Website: macys
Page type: customer-info-address
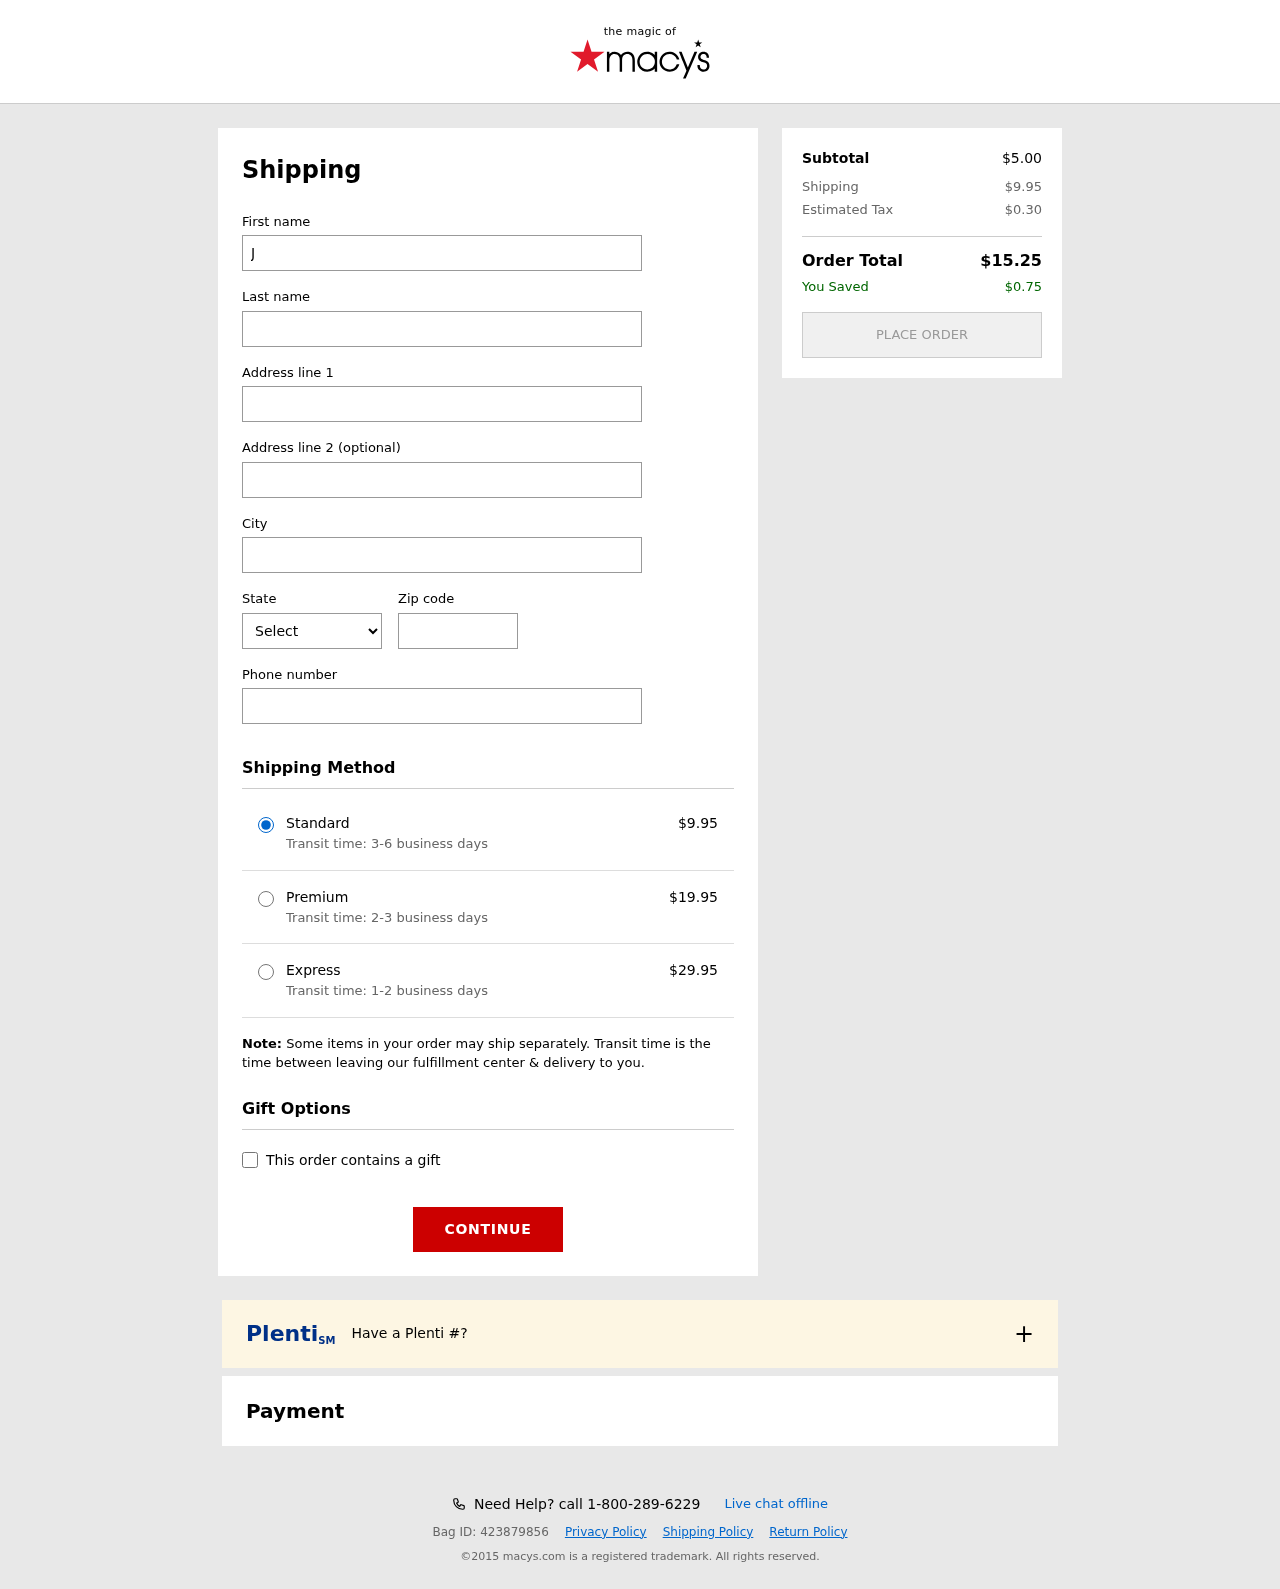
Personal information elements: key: PII_CITY
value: Lake Cassidy
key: PII_FIRSTNAME
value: John
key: PII_LASTNAME
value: Greene
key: PII_PHONE
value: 9394852414
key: PII_POSTCODE
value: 41982
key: PII_STATE_ABBR
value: VT
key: PII_STREET
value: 78698 Torres Roads
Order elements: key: ORDER_SHIPPING_COST
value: $9.95
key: ORDER_SHIPPING_COST_PREMIUM
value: $19.95
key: ORDER_SHIPPING_COST_EXPRESS
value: $29.95
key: ORDER_SUBTOTAL
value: $5.00
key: ORDER_TAX
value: $0.30
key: ORDER_TOTAL
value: $15.25
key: ORDER_SAVINGS
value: $0.75